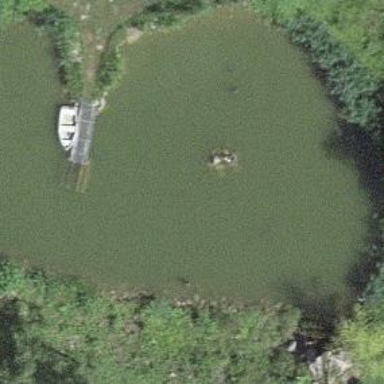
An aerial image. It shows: Serene pond surrounded by nature.